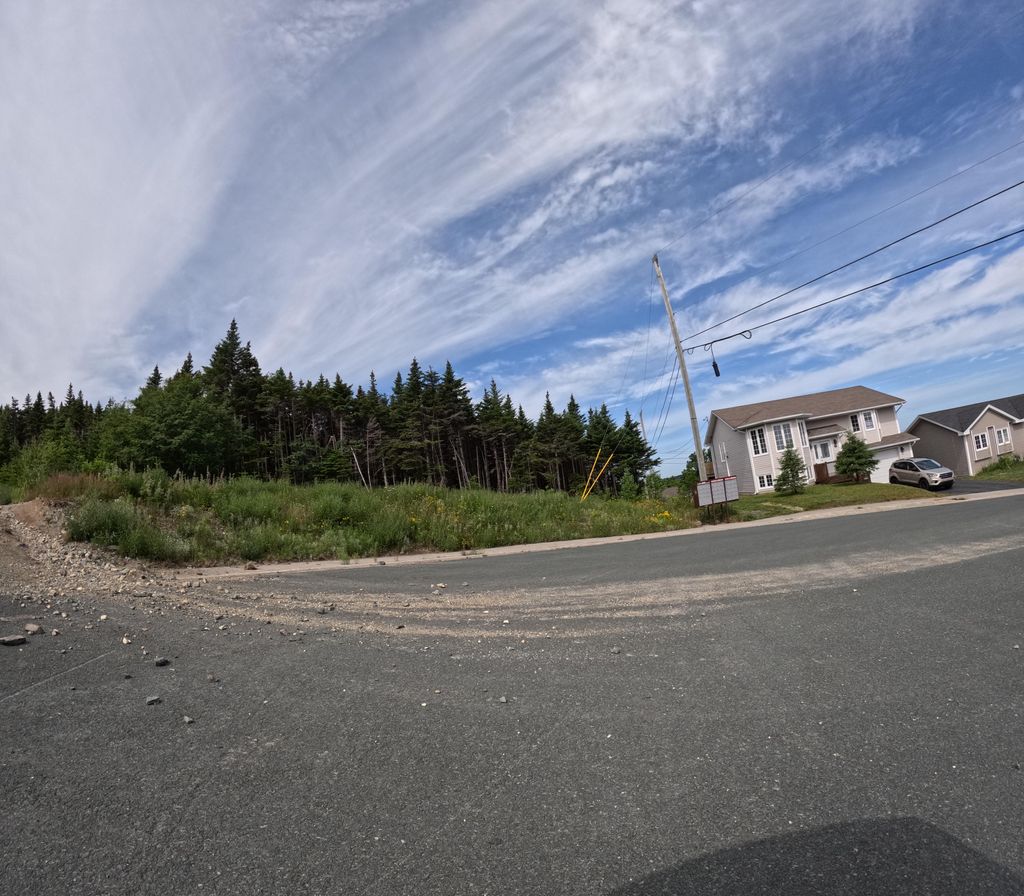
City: st_johns